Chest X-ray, AP view. Patient: 43 years old, sex F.
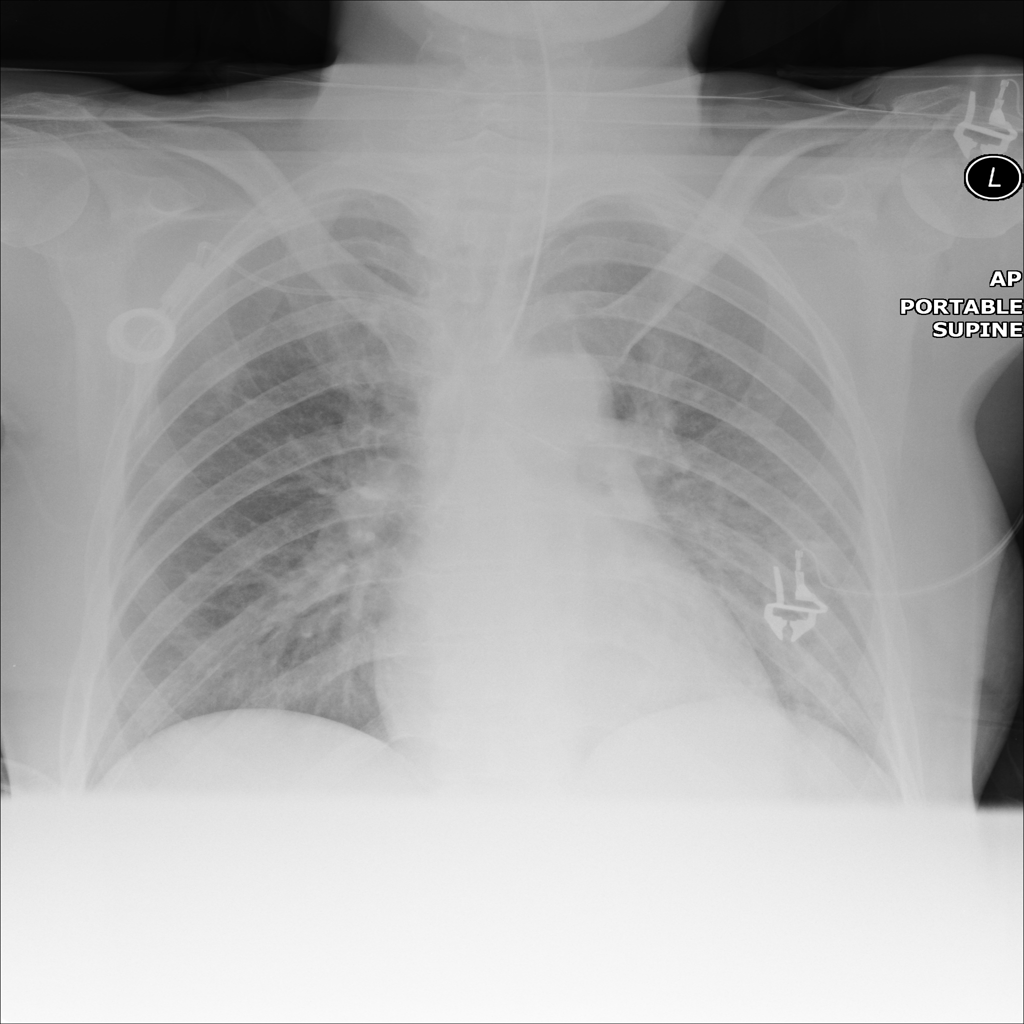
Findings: No Finding